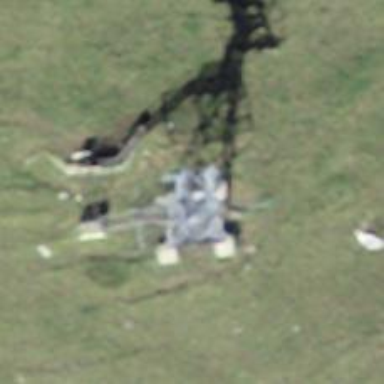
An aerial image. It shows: Pylon for aerialway.